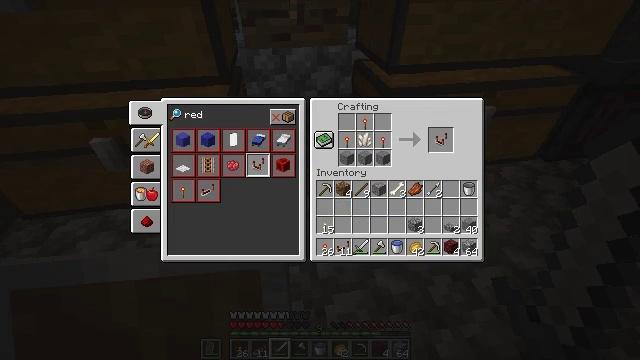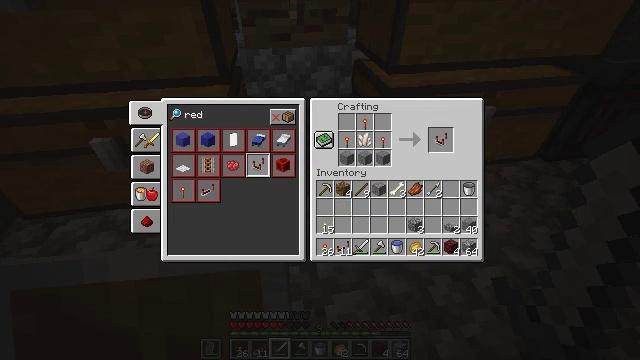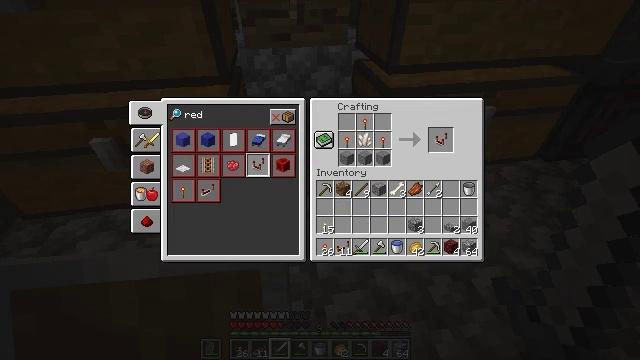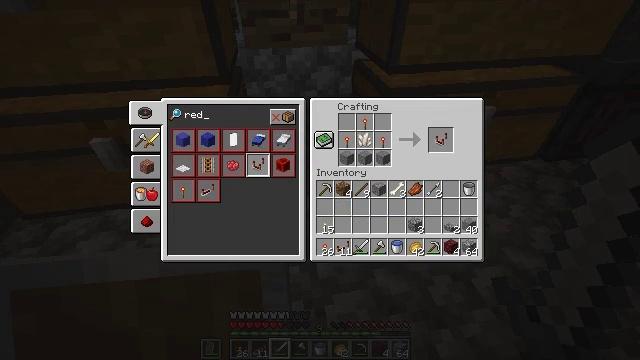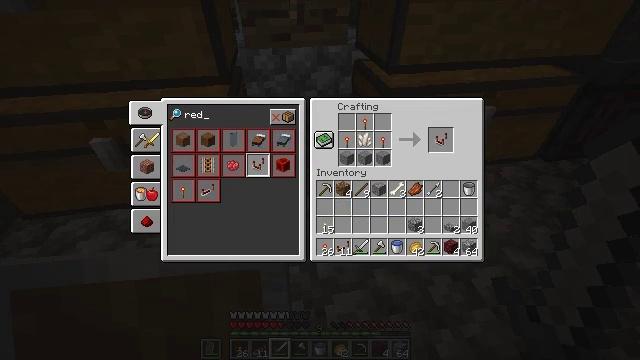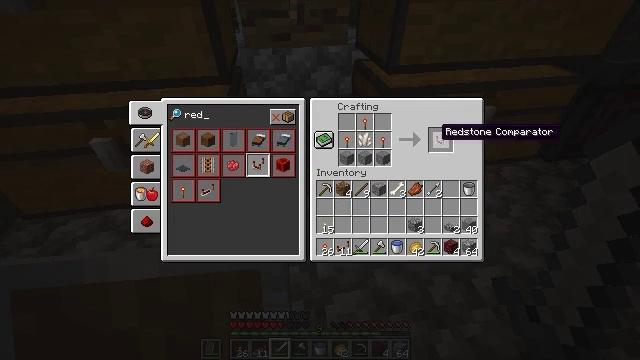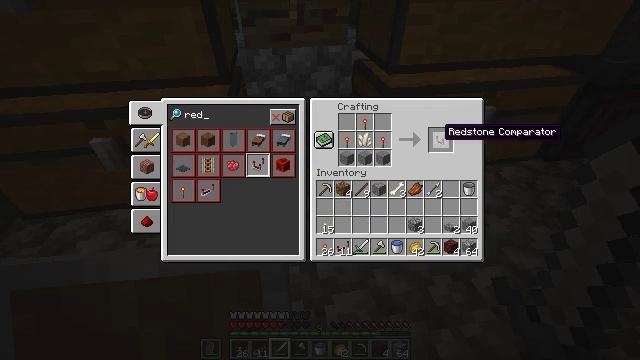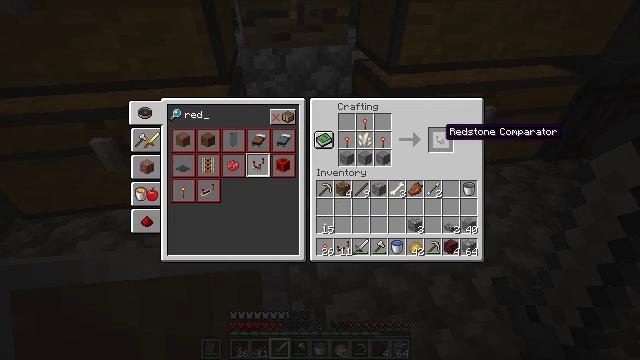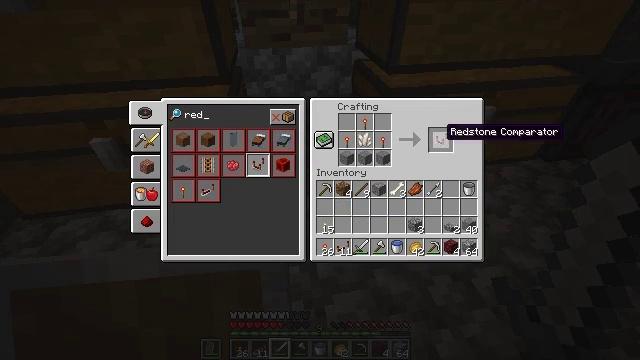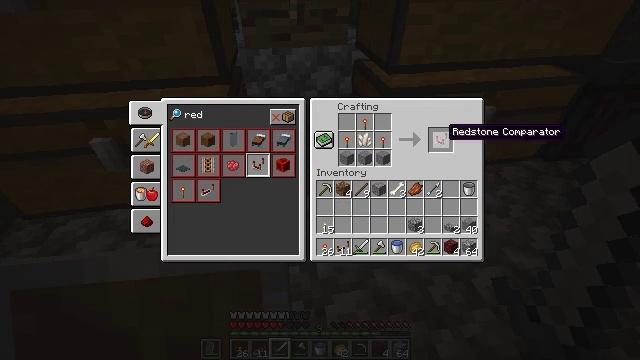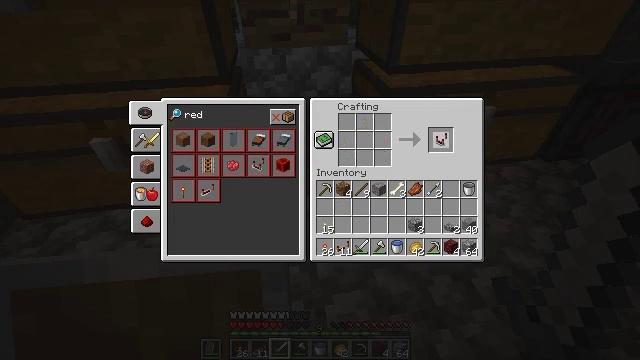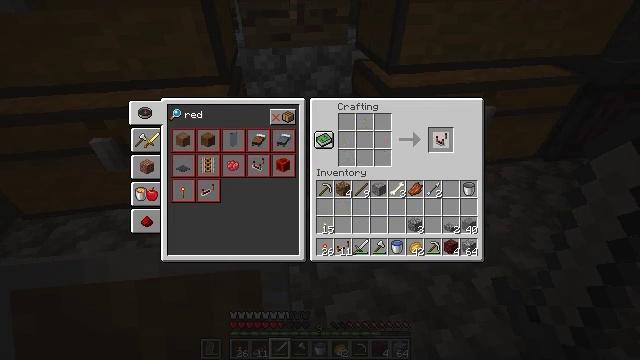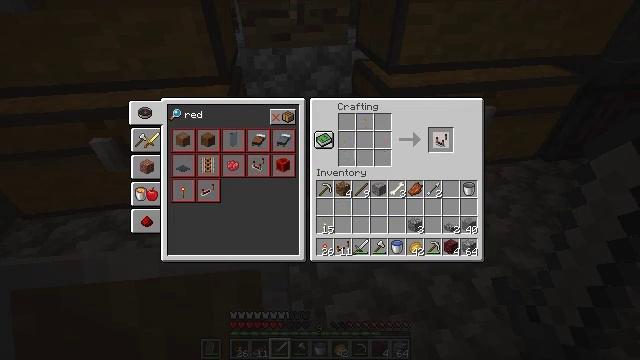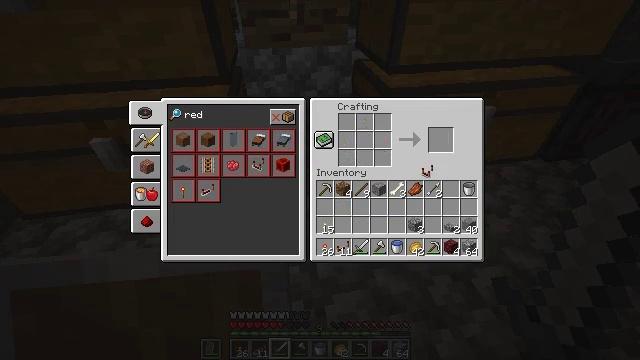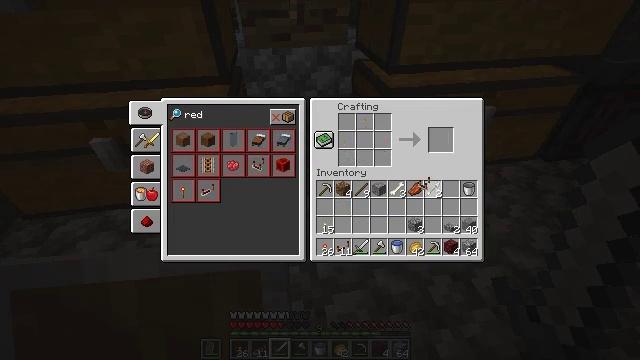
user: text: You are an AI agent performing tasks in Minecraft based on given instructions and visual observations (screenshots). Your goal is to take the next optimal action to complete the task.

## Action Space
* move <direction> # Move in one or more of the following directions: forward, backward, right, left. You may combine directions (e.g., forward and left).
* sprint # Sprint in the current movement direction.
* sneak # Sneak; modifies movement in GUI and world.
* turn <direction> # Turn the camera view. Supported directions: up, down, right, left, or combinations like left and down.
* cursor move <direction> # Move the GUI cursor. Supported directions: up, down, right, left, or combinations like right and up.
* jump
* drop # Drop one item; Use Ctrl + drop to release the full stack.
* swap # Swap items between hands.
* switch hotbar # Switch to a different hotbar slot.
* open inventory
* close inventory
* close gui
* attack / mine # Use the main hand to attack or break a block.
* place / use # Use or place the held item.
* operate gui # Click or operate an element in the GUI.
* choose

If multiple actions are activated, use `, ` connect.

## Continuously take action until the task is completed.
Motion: motion action
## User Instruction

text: Make a comparator with the right materials.
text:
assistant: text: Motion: turn right
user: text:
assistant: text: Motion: no_op
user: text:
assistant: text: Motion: no_op
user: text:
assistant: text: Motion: no_op
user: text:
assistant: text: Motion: no_op
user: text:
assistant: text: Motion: no_op
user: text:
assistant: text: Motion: no_op
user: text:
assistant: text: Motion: no_op
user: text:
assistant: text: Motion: no_op
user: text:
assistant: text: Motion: attack / mine
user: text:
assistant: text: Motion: attack / mine
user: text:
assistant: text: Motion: attack / mine
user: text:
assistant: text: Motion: turn left and down
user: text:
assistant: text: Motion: turn down
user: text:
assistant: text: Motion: no_op